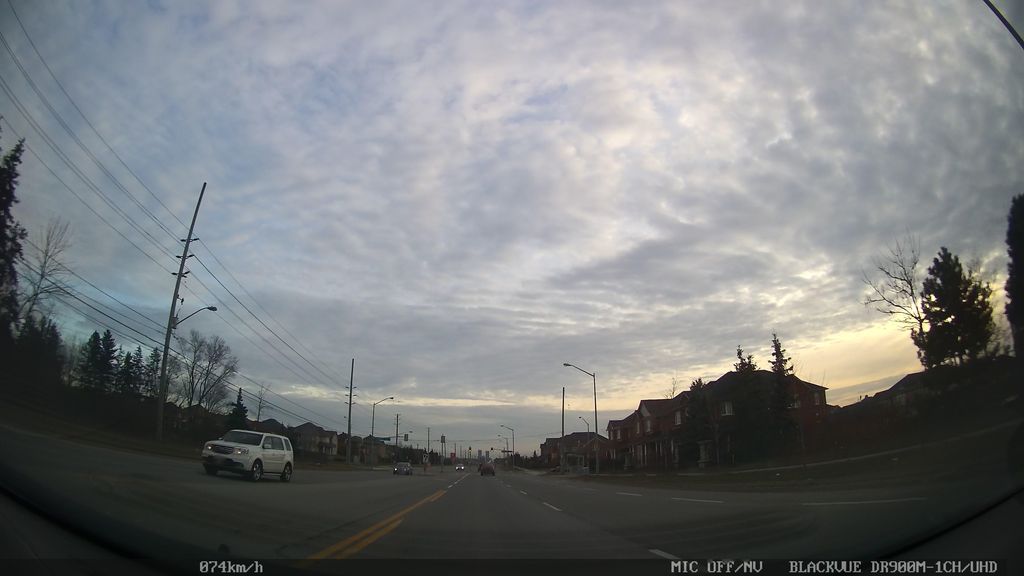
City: toronto